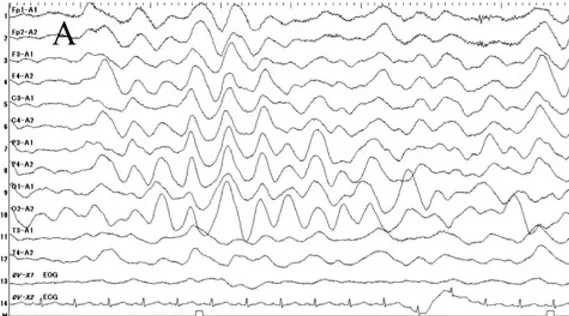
Electroencephalograms. A: Slow waves of activity in all brain regions, especially in the occipital lobe, were observed on day 8 of illness.
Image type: electrography (eeg)